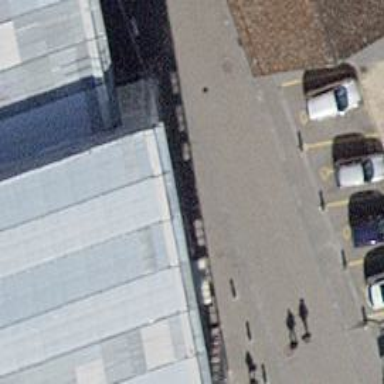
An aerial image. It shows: Clothing store.